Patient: sex M, age 69
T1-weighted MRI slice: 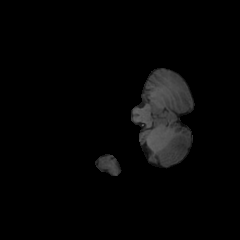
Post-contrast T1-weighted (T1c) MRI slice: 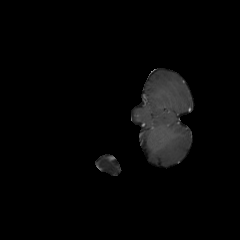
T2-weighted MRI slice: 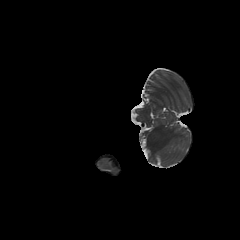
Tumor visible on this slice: no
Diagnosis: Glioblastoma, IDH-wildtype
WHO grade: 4